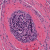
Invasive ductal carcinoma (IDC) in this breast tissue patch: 0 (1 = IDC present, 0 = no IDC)